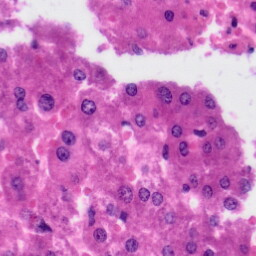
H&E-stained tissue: Liver